Question: I am using Owl Image carousel. <URL>
it is working fine. i want to make current slide Little bit Bigger in size than other slide.
in other words i want to make current slide's width bigger.
to make current slide Bigger i have added following code:
'''
$(document).ready(function () {
$("#owl-demo").owlCarousel({
autoPlay: 3000,
responsive: true,
addClassActive: true,
items: 4,
itemsDesktop: [1199, 3],
itemsDesktopSmall: [979, 3],
});
});
'''
here i have added Active class to Active slides. i tried to zoom Current Slide.
for that i have added following style sheet code.
'''
.active: nth - child(2) {
transform: scale(1.2);
}
'''
But when carousel Scroll second Item Doesn't stay Highlighted. need help to Zoom the Current slide in Owl Carousel.

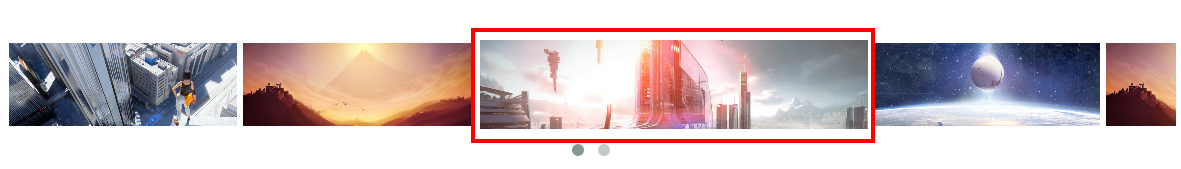
Answer: <URL>
'''
$(document).ready(function () {
$("#owl-demo").owlCarousel({
autoPlay: 3000, //Set AutoPlay to 3 seconds
responsive: true,
addClassActive: true,
items: 4,
itemsDesktop: [1199, 3],
itemsDesktopSmall: [979, 3],
stopOnHover:true,
afterMove:function(){
//reset transform for all item
$(".owl-item").css({
transform:"none"
})
//add transform for 2nd active slide
$(".active").eq(1).css({
transform:"scale(1.9)",
zIndex:3000,
})
},
//set init transform
afterInit:function(){
$(".active").eq(1).css({
transform:"scale(1.9)",
zIndex:3000,
})
}
});
})
'''